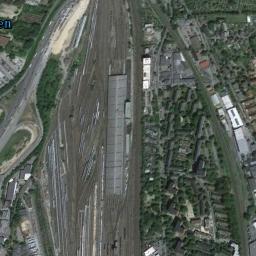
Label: railway_station